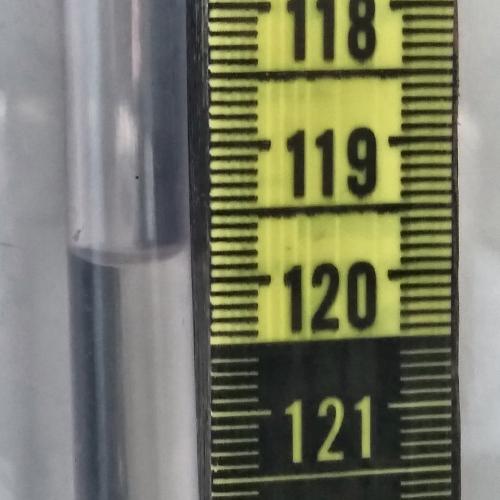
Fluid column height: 119.8 cm